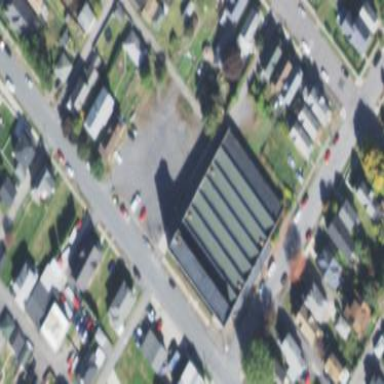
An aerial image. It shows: Commercial building.